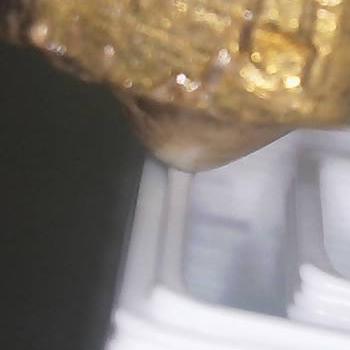
Flow rate: 84%